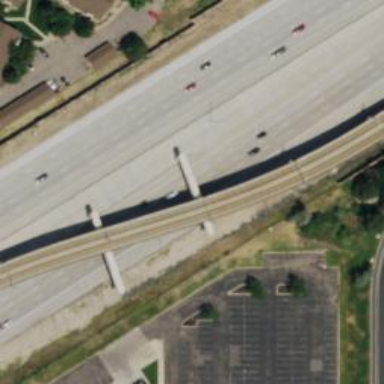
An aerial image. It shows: Viaduct bridge for light rail system with electrified contact line.